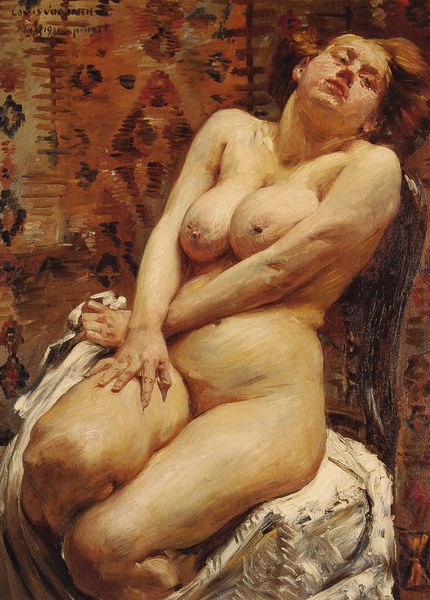
Titel: Nana, weiblicher Akt
Künstler: Lovis Corinth
Standort: Saint Louis (Missouri)
Institution: The Saint Louis Art Museum
Schlagwörter: akt, dunkel, gemälde, hand, haut, kopf, körper, nackt, schatten, weiß, gelb, impressionismus, sitzen, braun, brust, bunt, busen, finger, frankreich, frau, frisur, haar, hell, hintergrund, licht, mund, nase, ohr, orange, raum, rücken, stuhl, szene, zeichen, zimmer, blick, dame, rot, tuch, expressionismus, muster, ornament, teppich, alt, wand, arm, arme, augen, gesicht, inkarnat, mensch, hals, hände, innenraum, möbel, portrait, porträt, vorhang, öl, auge, haare, pose, realismus, sessel, sitzend, stoff, decke, ohren, rund, beine, bein, brüste, hintern, frauenakt, modell, lehne, mauer, ausdruck, bank, hocker, nacken, angst, dick, füllig, polster, tapete, weiblich, wandteppich, festhalten, bauch, laken, nackte, schoß, teint, brustwarze, brustwarzen, erotik, erotisch, geschlecht, knie, model, oberschenkel, scham, schenkel, wände, fett, fleisch, griff, rit, rothaarig, corinth, lovis, lovis corinth, hintegrund, nack, groß, ironie, satire, hässlich, posieren, freud, badetuch, rote haare, leintuch, gaugin, ekstase, sinnlich, mehl, weich, privat, perser, gekreuzt, überkreuzt, wabbelig, in bewegung, nippel, lipen, extase, mackt, abwehrend, verspannung, wiederlich, lucian, impresssionismus, abstoßend, mehlig, sarkasmus, zurücklehnen, kaare, teooich, bustne, btüste, tapetee, impressionismius, porrtrait, tappeserie, wandarbeit